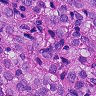
Metastatic tissue present: yes